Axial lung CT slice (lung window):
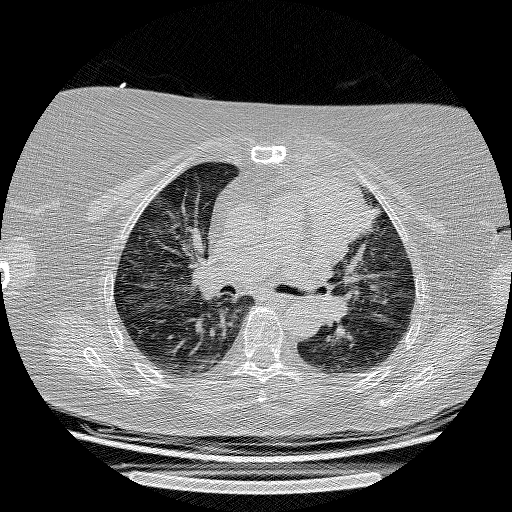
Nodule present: no